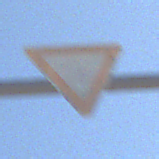
Verkehrszeichen: VorfahrtGewaehren
Umgebung: Outdoor, RoadRail
Tageszeit: Midday
Wetter: Clear
Licht: Natural
Jahreszeit: Summer
Kontrast: HighContrast